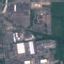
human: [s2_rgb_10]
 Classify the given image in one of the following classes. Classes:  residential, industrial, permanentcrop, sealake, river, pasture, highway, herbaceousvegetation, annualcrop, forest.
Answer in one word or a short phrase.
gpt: Industrial